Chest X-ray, PA view. Patient: 42 years old, sex F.
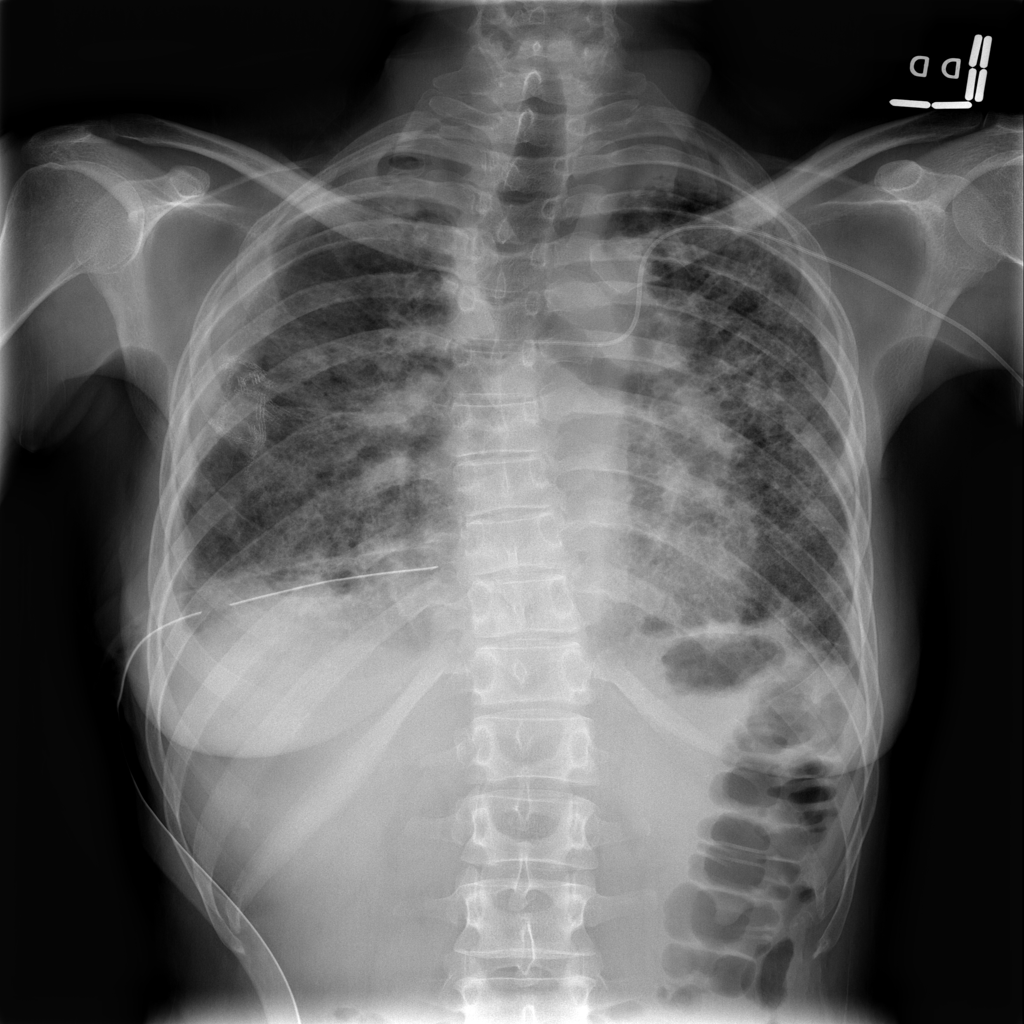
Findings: Edema, Infiltration, Pneumonia